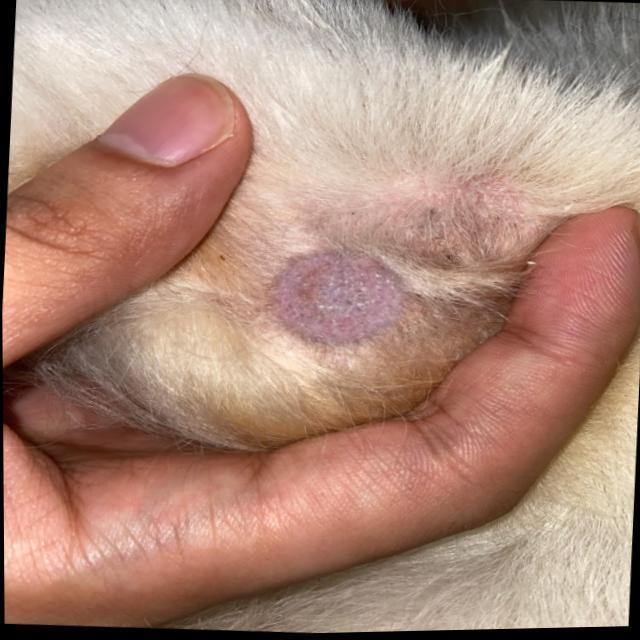
Canine ringworm (Dermatophytosis) — fungal infection caused by Microsporum or Trichophyton. Presents with circular alopecia, scaling, crusting, and broken hairs.